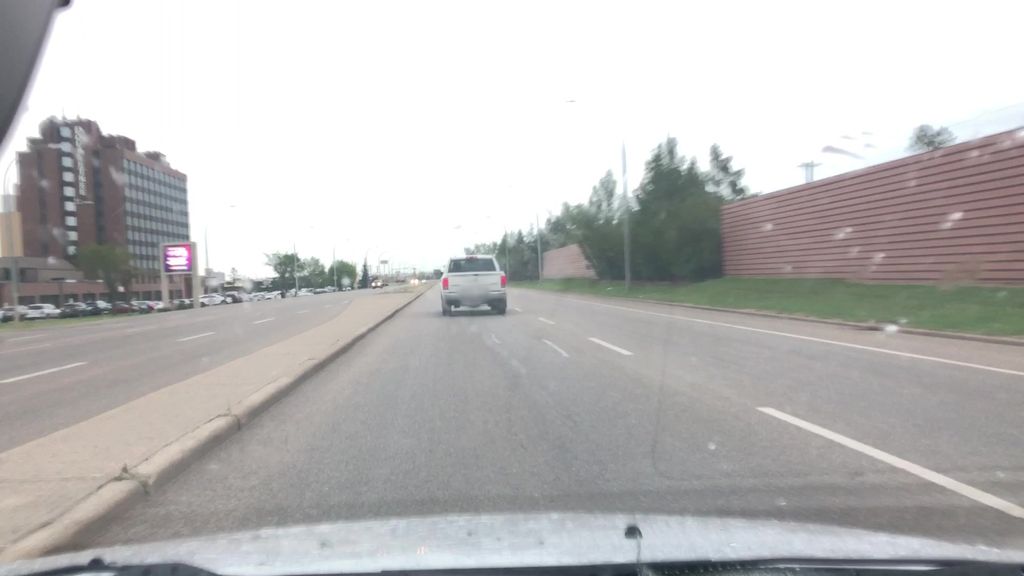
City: edmonton